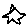
Label: star